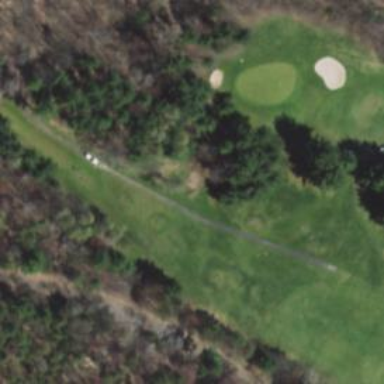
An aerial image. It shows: Path for golf carts.